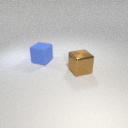
large blue rubber cube behind large brown metal cube